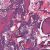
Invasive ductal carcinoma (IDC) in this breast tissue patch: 0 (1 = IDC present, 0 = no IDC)